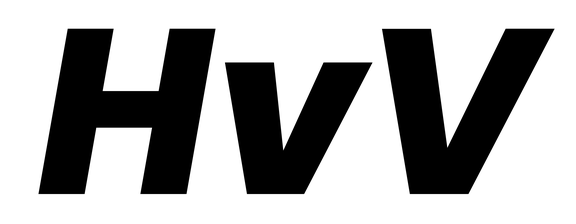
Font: Poppins-ExtraBoldItalic